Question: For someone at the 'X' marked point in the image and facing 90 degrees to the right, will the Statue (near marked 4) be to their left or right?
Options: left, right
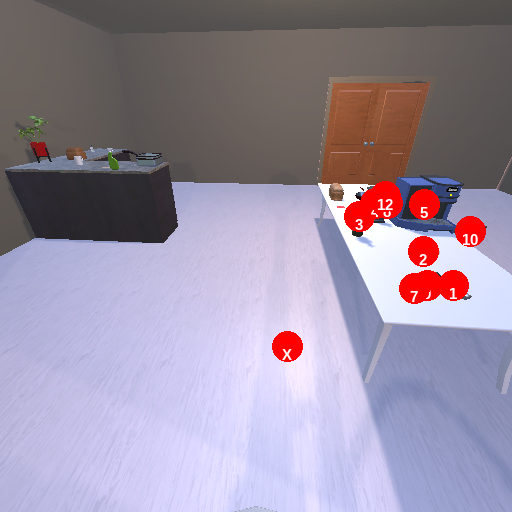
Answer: left